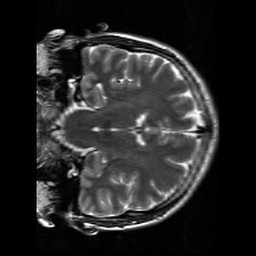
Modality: T2w
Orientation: coronal
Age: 34
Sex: male
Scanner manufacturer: siemens
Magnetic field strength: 3 T
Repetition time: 7 s
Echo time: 0.09 s